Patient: sex M, age 47
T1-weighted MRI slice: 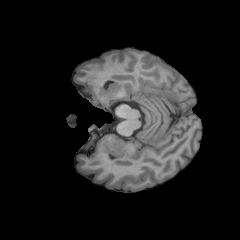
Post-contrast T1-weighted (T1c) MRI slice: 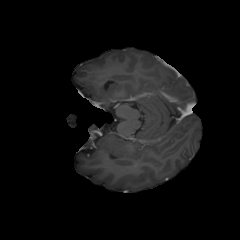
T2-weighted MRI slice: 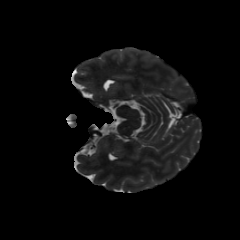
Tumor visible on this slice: no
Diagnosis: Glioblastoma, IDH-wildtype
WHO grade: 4